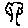
Label: tree